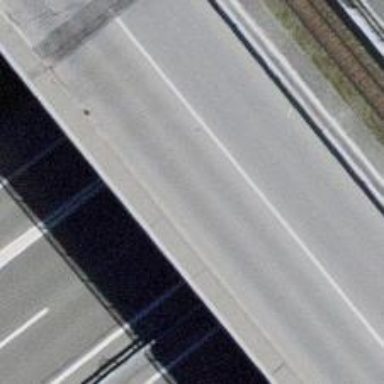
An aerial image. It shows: Motorway junction.